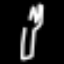
Label: fork